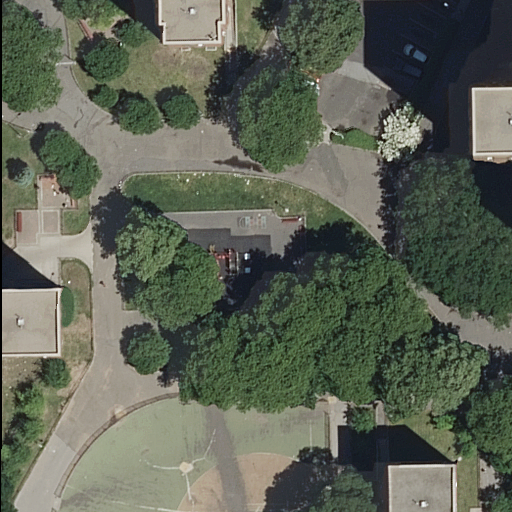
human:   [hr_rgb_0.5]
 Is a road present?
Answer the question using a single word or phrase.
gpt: yes

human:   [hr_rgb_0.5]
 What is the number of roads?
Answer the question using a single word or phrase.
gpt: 5

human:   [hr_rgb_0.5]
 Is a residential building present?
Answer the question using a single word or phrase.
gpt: yes

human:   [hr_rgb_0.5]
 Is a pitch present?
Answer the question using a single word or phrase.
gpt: yes

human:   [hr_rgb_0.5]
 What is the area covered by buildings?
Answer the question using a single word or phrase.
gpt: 2165m2

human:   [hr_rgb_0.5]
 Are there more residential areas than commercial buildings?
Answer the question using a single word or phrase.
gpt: yes

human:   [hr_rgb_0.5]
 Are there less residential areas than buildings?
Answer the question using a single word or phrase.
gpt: yes

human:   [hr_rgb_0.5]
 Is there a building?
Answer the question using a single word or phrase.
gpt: yes

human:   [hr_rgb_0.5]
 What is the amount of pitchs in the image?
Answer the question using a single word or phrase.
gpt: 1

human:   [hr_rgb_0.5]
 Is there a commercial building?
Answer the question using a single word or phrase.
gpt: no

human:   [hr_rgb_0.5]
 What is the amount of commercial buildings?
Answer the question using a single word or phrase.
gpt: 0

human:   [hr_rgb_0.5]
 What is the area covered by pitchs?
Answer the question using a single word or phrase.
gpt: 1118m2

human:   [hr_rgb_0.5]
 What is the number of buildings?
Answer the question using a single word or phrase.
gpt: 4

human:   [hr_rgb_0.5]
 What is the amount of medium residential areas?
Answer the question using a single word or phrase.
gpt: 0

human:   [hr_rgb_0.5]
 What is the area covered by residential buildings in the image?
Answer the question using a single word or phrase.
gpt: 2165m2

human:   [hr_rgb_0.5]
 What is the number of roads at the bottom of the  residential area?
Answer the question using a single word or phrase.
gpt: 1

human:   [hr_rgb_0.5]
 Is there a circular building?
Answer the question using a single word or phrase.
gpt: no

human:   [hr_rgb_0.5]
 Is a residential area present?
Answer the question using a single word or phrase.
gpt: yes

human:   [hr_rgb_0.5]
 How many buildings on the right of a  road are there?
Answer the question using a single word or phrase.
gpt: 3

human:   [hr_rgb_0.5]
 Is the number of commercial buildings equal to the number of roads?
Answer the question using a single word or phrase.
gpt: no

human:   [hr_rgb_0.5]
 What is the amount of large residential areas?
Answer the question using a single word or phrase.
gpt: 1

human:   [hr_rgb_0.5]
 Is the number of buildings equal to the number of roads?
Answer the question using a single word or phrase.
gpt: no

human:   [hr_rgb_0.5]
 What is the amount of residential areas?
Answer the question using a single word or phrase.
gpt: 1

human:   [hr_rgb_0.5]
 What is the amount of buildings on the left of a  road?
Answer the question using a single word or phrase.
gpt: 3

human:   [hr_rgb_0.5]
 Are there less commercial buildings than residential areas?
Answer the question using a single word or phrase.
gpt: yes

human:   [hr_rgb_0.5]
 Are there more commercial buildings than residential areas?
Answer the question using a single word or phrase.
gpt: no

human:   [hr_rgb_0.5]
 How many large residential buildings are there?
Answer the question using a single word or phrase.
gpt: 2

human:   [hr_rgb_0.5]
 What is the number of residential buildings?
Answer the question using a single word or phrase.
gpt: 4

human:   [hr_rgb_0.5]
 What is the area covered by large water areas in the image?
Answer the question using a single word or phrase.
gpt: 0m2

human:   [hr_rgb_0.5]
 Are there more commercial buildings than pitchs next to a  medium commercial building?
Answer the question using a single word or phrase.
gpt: no

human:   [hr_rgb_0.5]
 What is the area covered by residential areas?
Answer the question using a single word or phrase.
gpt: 9174m2

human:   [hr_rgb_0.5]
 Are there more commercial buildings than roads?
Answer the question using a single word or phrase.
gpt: no

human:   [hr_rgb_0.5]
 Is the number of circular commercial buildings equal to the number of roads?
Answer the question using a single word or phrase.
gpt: no

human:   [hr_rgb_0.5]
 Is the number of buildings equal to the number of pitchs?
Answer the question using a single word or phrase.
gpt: no

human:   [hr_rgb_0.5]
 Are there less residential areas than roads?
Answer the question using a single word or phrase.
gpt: yes

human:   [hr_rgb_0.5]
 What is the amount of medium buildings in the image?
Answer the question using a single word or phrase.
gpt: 2

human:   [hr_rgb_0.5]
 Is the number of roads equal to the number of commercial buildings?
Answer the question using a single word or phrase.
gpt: no

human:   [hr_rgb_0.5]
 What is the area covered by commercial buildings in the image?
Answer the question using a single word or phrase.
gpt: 0m2

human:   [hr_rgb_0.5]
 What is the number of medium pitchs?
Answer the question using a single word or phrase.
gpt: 0

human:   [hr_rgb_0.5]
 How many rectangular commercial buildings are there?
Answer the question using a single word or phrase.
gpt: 0

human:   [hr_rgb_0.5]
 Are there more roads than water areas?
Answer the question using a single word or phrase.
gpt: yes

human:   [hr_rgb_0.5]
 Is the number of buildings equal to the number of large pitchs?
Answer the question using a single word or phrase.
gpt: no

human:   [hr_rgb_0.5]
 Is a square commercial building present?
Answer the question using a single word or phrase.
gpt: no

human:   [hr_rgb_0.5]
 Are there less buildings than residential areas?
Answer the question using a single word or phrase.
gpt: no

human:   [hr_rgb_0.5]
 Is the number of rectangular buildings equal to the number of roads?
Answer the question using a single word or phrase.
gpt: no

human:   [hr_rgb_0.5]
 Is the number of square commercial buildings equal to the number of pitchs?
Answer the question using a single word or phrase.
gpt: no

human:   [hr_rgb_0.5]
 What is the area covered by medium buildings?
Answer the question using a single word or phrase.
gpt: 283m2

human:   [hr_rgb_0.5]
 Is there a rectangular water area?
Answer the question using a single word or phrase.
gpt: no

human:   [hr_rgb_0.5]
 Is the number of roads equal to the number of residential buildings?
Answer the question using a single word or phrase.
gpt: no

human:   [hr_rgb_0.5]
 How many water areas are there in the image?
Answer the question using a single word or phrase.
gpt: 0

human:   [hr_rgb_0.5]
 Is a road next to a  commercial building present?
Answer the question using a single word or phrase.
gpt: no

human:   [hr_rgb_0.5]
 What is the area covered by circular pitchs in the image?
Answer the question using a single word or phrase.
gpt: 0m2

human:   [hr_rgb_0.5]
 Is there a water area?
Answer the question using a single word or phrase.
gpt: no

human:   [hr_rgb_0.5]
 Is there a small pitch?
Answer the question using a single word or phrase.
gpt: no

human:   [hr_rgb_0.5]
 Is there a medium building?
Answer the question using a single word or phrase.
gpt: yes

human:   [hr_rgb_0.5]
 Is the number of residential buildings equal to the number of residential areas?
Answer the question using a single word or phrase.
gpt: no

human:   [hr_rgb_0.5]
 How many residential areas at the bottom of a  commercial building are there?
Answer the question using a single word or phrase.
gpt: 0

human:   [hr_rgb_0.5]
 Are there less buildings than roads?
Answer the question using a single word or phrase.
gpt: yes

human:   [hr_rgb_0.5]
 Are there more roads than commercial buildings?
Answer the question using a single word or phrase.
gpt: yes

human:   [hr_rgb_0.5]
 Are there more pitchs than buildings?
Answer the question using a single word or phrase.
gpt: no

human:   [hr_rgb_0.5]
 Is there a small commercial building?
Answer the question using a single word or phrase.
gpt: no

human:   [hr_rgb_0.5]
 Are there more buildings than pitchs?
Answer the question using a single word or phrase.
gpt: yes

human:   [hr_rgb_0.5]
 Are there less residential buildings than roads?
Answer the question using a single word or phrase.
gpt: yes

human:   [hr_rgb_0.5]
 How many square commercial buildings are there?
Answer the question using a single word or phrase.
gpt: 0